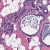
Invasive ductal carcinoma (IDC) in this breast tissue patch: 0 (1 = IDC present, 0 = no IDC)